Field crop: maize
Growth stage: 2
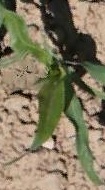
Species: maize